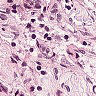
Metastatic tissue present: no